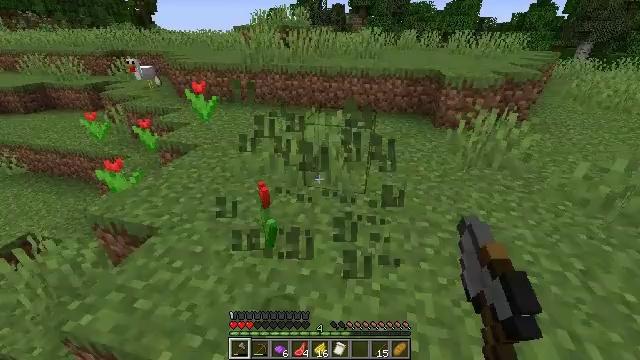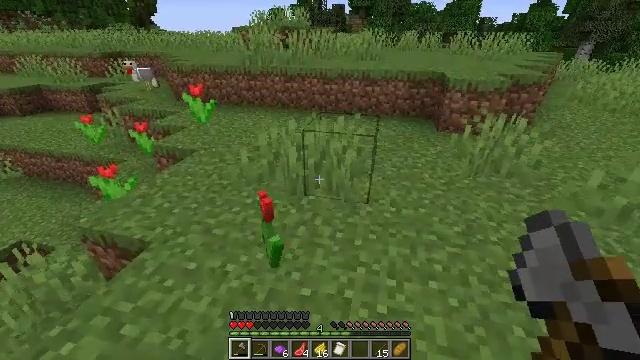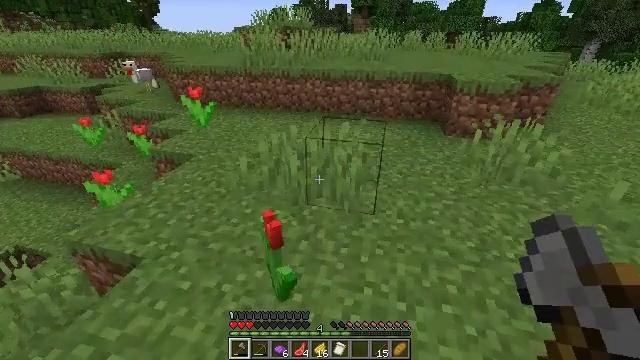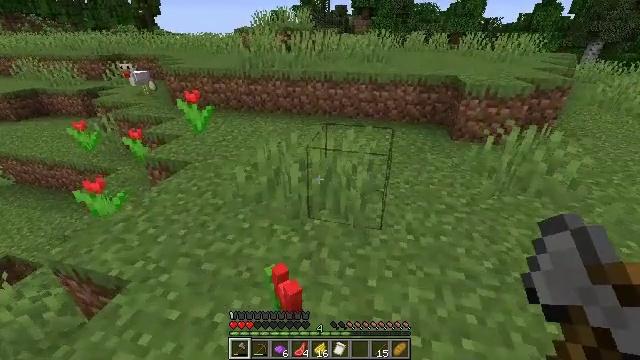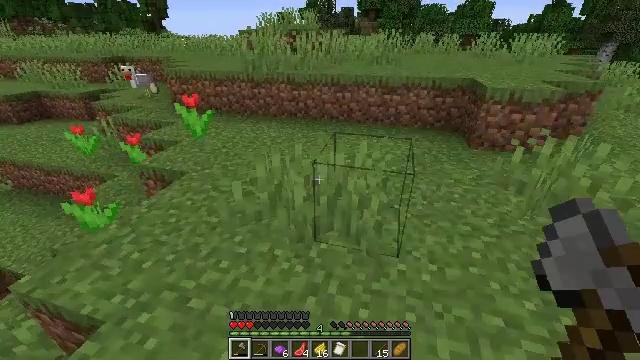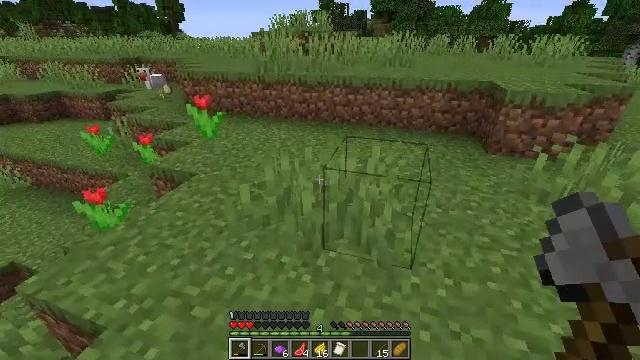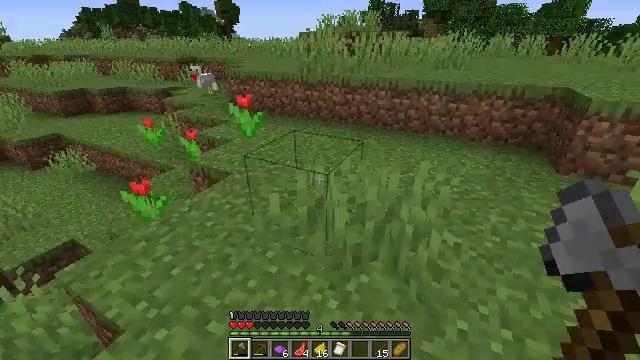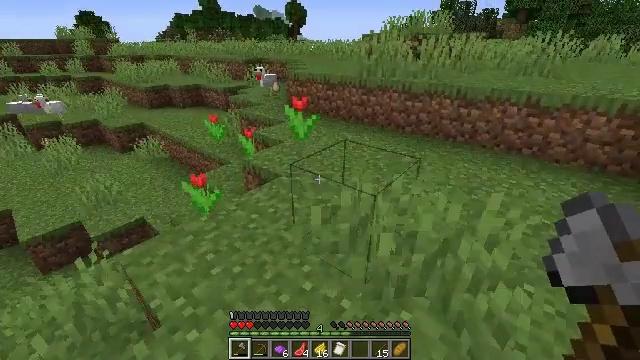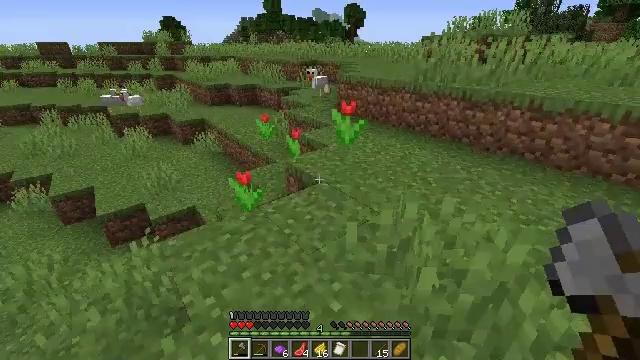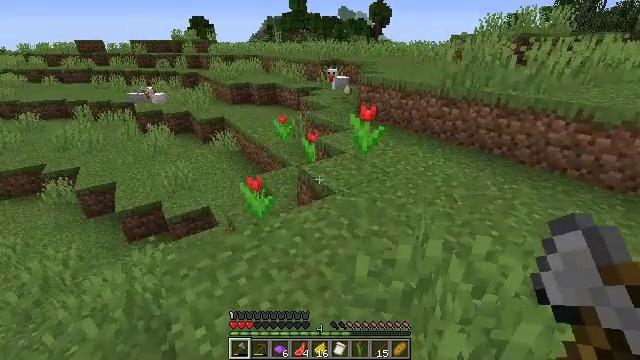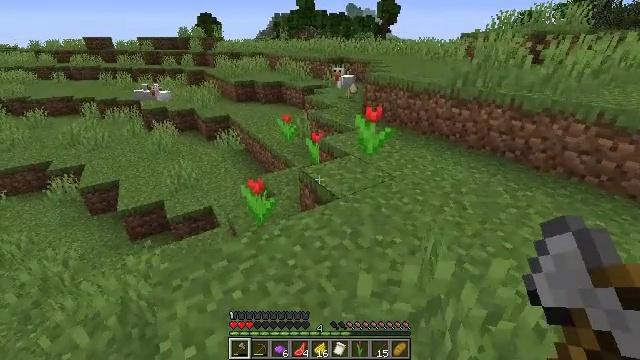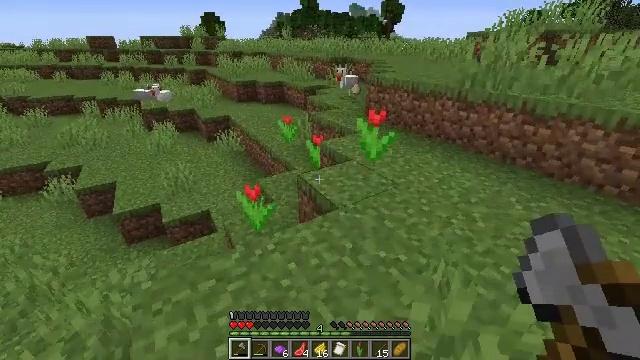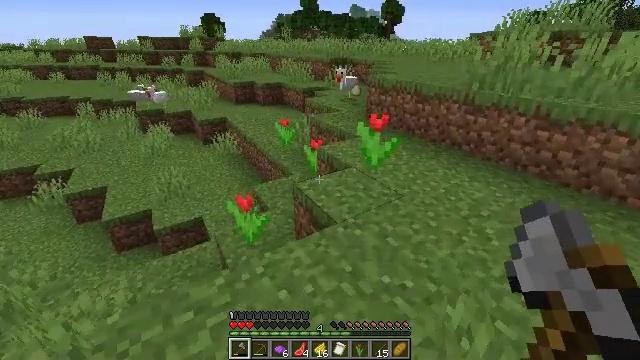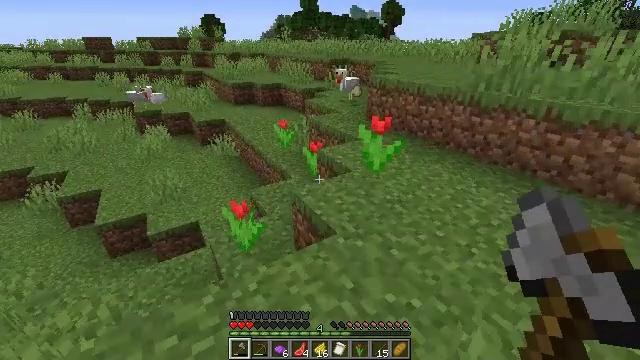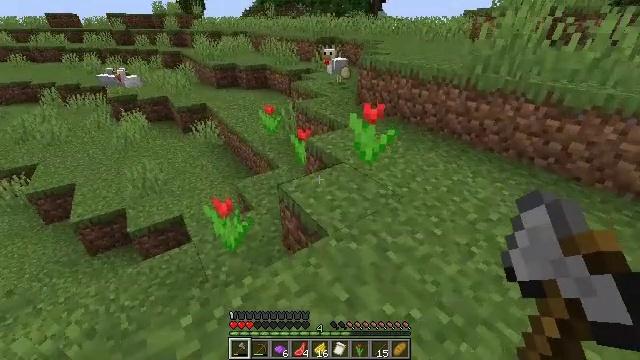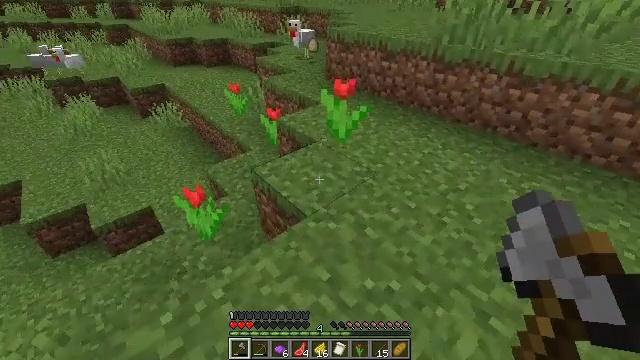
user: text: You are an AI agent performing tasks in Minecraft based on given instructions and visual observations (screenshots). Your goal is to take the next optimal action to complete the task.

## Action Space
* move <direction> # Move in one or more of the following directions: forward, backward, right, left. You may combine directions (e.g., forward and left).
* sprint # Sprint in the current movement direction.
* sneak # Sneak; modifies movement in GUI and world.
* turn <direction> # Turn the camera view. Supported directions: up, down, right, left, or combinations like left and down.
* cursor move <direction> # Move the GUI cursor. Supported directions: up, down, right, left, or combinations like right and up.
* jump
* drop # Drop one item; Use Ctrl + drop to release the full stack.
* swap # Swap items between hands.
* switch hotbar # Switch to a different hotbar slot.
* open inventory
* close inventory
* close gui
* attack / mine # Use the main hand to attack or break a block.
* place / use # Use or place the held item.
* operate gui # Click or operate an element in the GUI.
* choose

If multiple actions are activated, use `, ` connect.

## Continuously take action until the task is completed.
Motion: motion action
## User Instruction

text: Pick the red tulip from the ground.
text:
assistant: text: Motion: move forward
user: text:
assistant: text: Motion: move forward
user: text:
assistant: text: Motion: move forward
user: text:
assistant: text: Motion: move forward, turn left
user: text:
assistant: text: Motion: move forward, turn left
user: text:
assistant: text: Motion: move forward, turn left
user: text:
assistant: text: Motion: move forward, turn left
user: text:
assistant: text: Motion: move forward, turn left
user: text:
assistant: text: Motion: move forward, turn left
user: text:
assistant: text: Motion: move forward, turn left
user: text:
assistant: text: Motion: move forward
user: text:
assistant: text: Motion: move forward
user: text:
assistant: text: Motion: move forward
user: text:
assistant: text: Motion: move forward, turn right and down
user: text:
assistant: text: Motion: move forward, turn right and down
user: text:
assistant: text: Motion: move forward, turn right
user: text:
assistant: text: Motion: move forward, turn right and up
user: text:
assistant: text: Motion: move forward, attack / mine
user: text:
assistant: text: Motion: move forward, attack / mine
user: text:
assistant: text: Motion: move forward, turn left and down
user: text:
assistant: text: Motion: move forward, turn left and down
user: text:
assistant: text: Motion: move forward, turn down
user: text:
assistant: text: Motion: move forward, turn left and down
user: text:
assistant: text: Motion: move forward, turn left and down
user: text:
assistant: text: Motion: move forward, turn left
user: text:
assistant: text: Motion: move forward, turn left
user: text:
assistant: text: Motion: move forward, turn left
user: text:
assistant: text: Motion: turn down
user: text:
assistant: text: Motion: turn down
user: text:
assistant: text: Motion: no_op